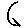
Label: moon